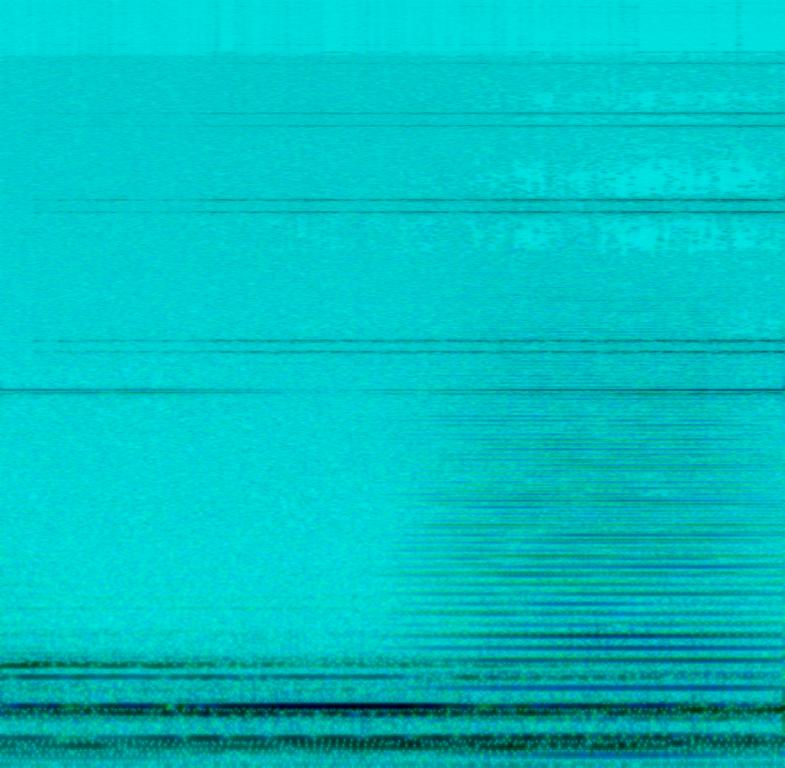
This music section is instrumental. The tempo is slow with an amplified instrument playing a monotone Note with hollow sounds. The music is eerie, creepy, sinister, scary, spooky, mysterious, ominous, ambient and supernatural. This music is Goth Rock.